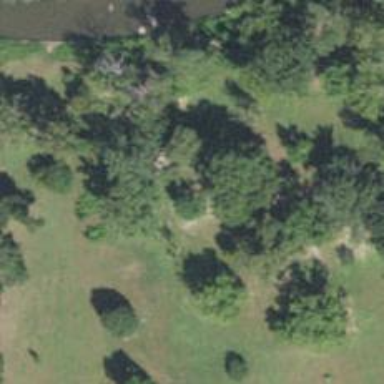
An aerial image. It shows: Disc golf tee area.